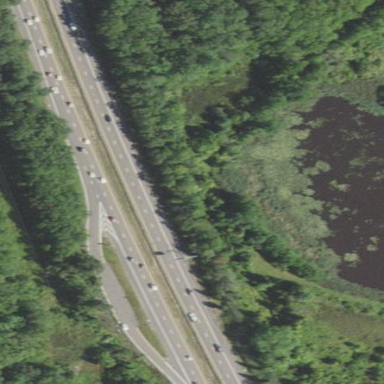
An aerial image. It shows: Rest area along the road.